Question: >
<URL>
In my C# program i would like to get the model of the printer. Please tell me how is it possible. Please see the screen shot. I need the text underneath the red rectangle

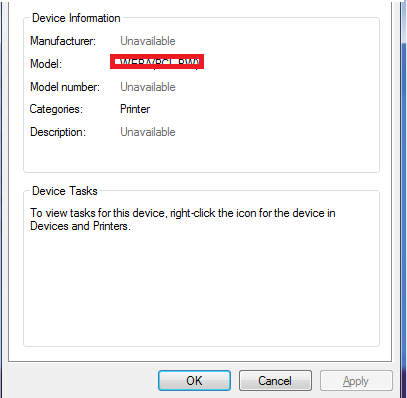
Answer: The <URL> has all the code you need. However, what you are looking for maybe referred to by a different printer property name.
If you have got the code running, try looking up: 'Caption', 'Name' and 'DeviceID' properties. You should get what you want.